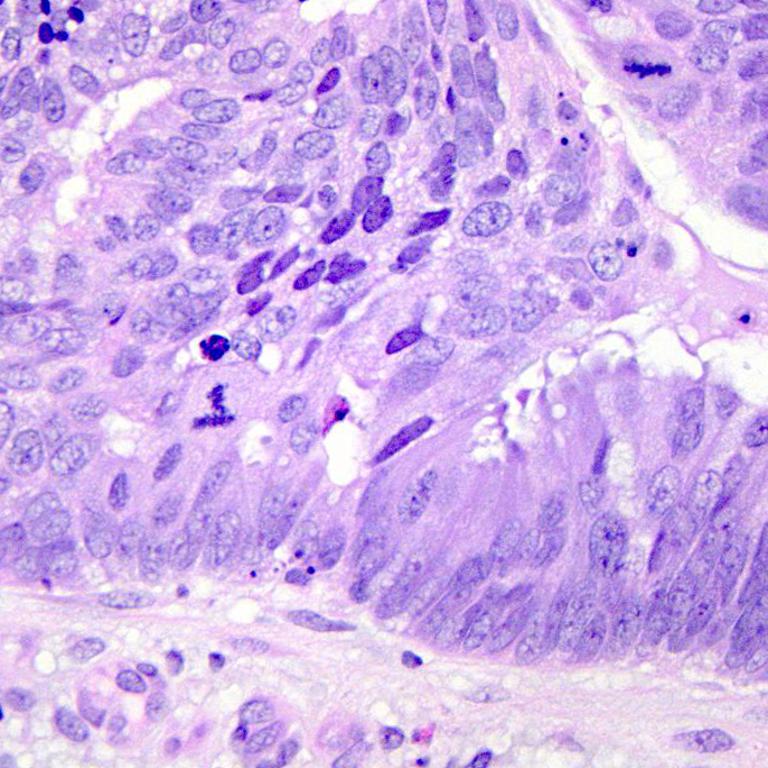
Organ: colon
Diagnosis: adenocarcinomas